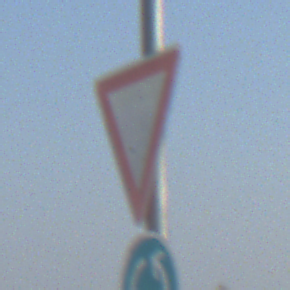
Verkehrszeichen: VorfahrtGewaehren
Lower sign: Kreisverkehr
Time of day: SunriseSunset
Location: Outdoor (Urban)
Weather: Clear
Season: NotSpecified
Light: Natural